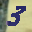
Label: 3